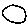
Label: smiley face